九年级 · 度量几何学
如图, 将一把折扇打开后, 小东测量出 $\angle A O C=160^{\circ}, O A=20 \mathrm{~cm}, O B=10 \mathrm{~cm}$, 那么由 $\overparen{A C}, \overparen{B D}$ 及线段 $A B$, 线段 $C D$ 所围成的扇面的面积约是 $($ )

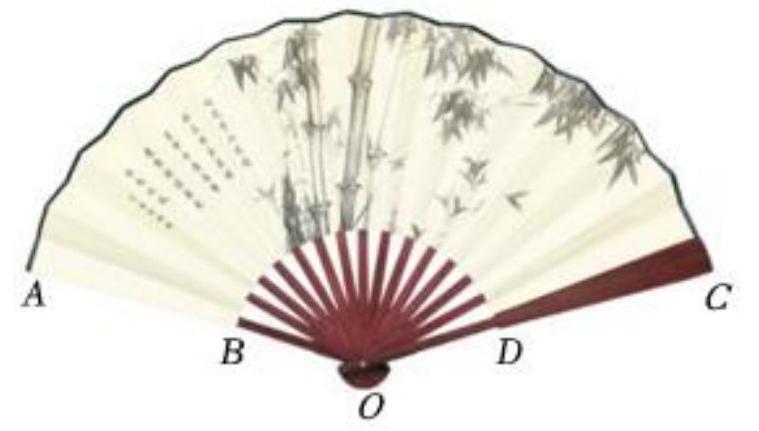
A. $157 \mathrm{~cm}^{2}$
B. $314 \mathrm{~cm}^{2}$
C. $628 \mathrm{~cm}^{2}$
D. $419 \mathrm{~cm}^{2}$

答案: D
解析: 解：根据题意可得： $\because \angle A O C=160^{\circ}, O A=20 \mathrm{~cm}, O B=10 \mathrm{~cm}$, $\therefore$ 线段 $C D$ 所围成的扇面的面积为: $S_{\text {扇形 } O A C}-S_{\text {扇形 } O B D}=\frac{160^{\circ}}{360^{\circ}} \pi \times 20^{2}-\frac{160^{\circ}}{360^{\circ}} \pi \times 10^{2} \approx 419 \mathrm{~cm}^{2}$,
故选: D.

根据线段 $C D$ 所围成的扇面的面积 $=S_{\text {扇形 } O A C}-S_{\text {扇形 } O B D}$ 即可得出答案.

本题考查的是扇形面积的计算, 熟练掌握扇形的面积公式是解答此题的关键.